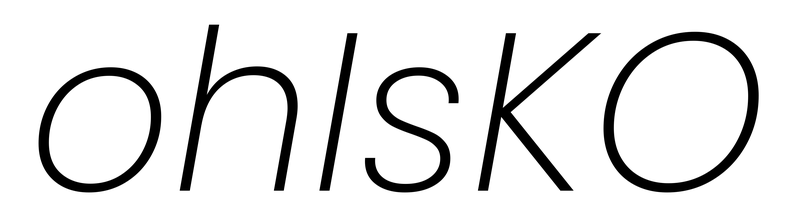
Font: Poppins-ExtraLightItalic